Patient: sex M, age 60
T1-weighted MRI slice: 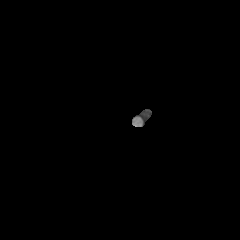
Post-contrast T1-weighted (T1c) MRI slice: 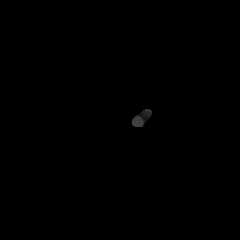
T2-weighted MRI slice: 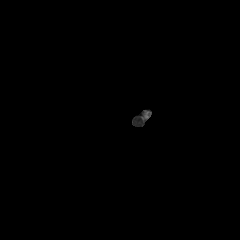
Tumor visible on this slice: no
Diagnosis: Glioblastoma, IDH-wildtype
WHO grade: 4